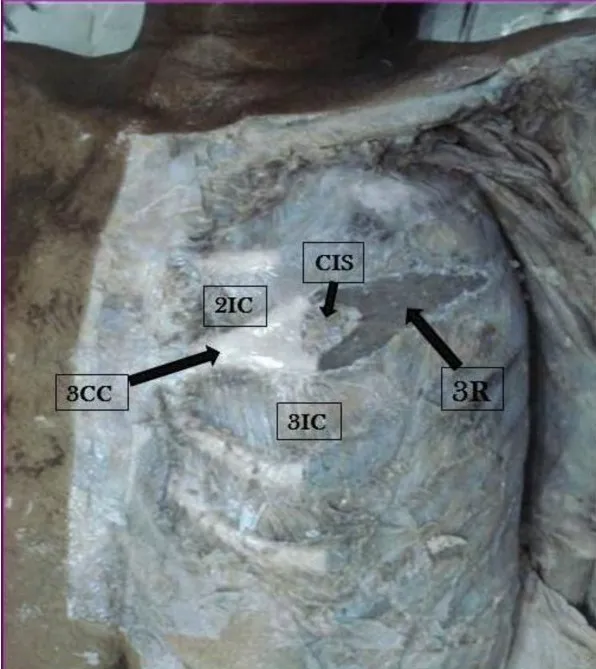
Dissection of left side of the thorax showing circular intercostal space intervening between second and third intercostal spaces, encircled by bifid third rib and bifid third costal cartilage. CIS, circular intercostal space; 2IC, second intercostal space; 3CC third costal cartilage; 3IC, third intercostal space; 3R, third rib.
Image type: medical_photograph (skin_photograph)